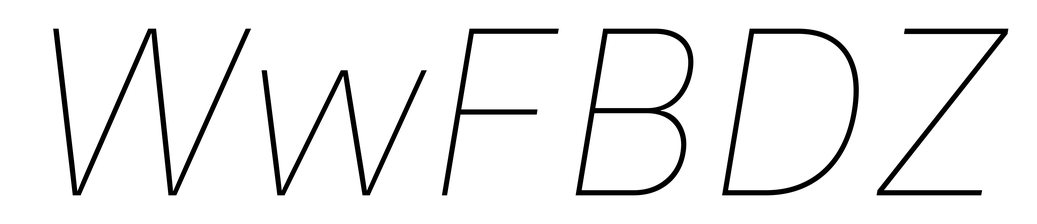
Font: Inter-Italic_Thin_Italic